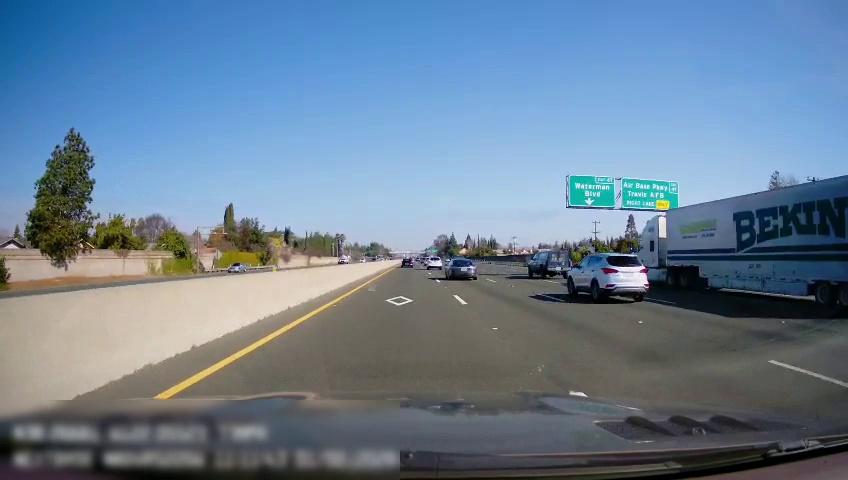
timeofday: Day
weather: Sunny
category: Drivable Space
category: Drivable Space
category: Vehicles | Car
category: Vehicles | Car
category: Vehicles | Truck
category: Vehicles | SUV
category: Vehicles | Other LV
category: Vehicles | SUV
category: Vehicles | Car
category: Vehicles | SUV
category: Vehicles | Truck
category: Lanes | Alternate Lane
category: Lanes | Current Lane
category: Lanes | Current Lane
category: Lanes | Alternate Lane
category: Traffic | Signs
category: Traffic | Signs